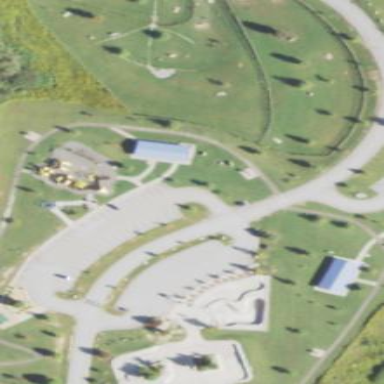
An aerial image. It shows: Paved footway leading to fitness station in leisure land.